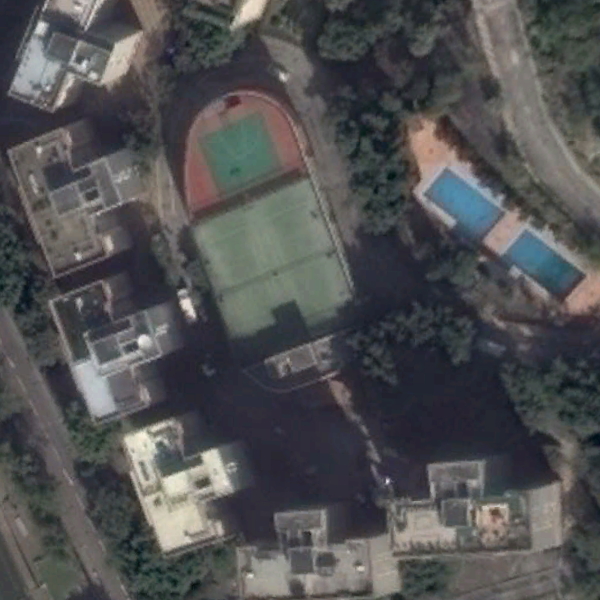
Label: School